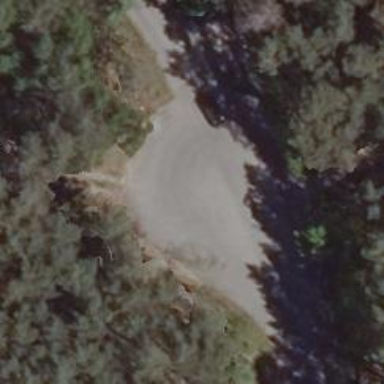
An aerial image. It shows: Unclassified road.